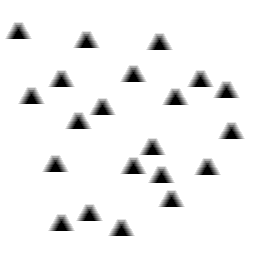
Squares: 0
Triangles: 21
Stars: 0
Total shapes: 21